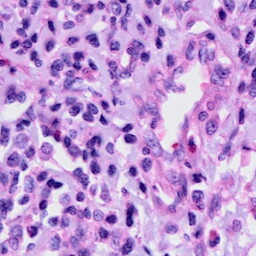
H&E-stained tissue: Cervix